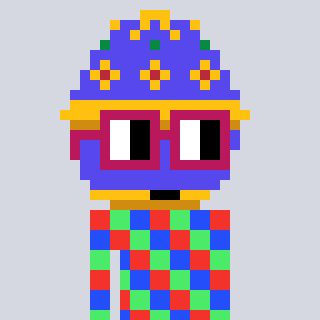
a pixel art character with square dark red glasses, a faberge-shaped head and a purple-colored body on a cool background